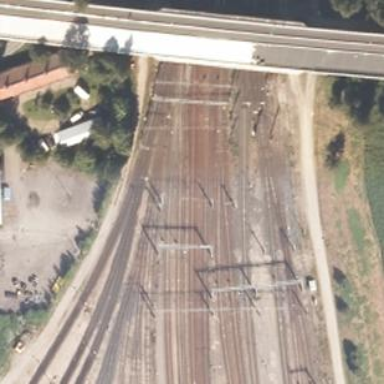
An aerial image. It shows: Railway signal.